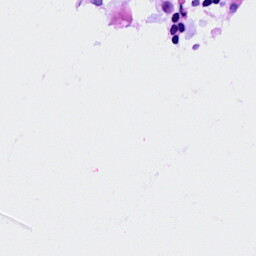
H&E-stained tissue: Ovarian